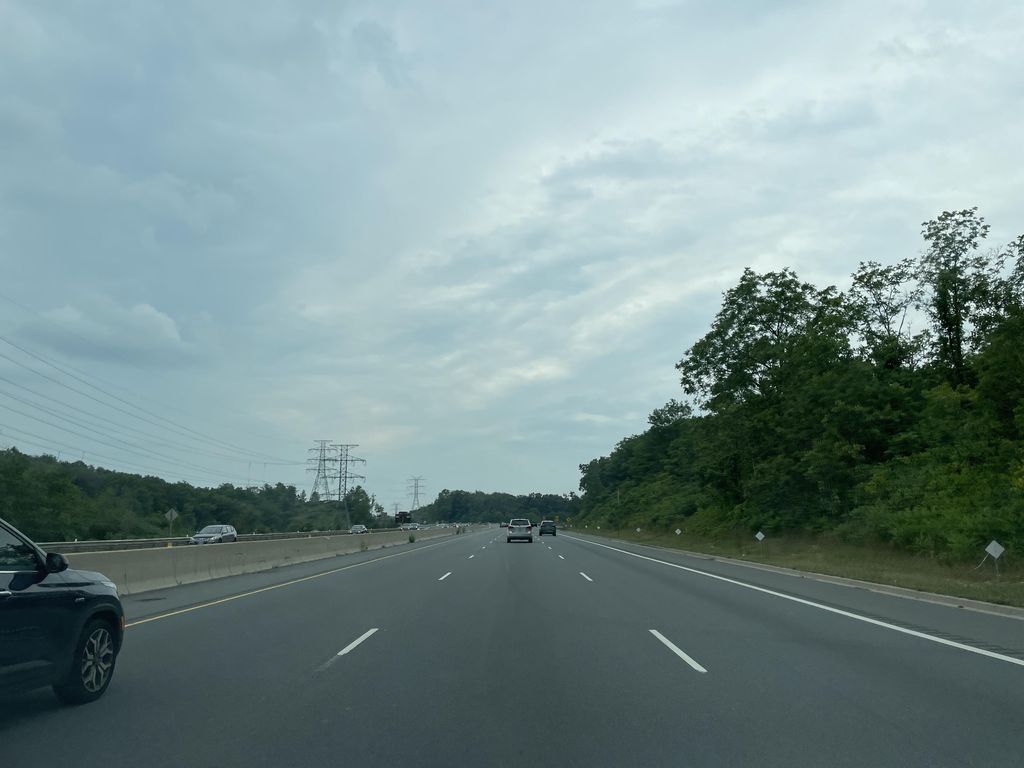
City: hamilton